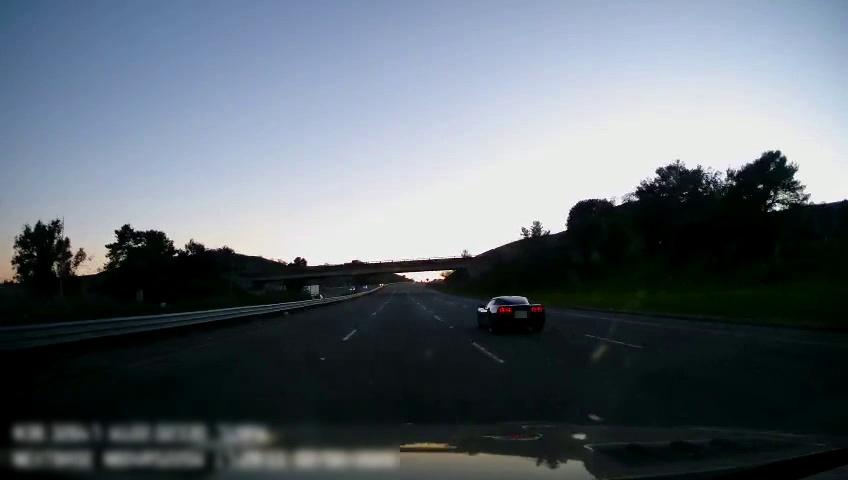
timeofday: Day
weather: Sunny
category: Drivable Space
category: Vehicles | Car
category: Vehicles | Truck
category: Lanes | Current Lane
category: Lanes | Current Lane
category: Lanes | Alternate Lane
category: Lanes | Alternate Lane
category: Lanes | Alternate Lane